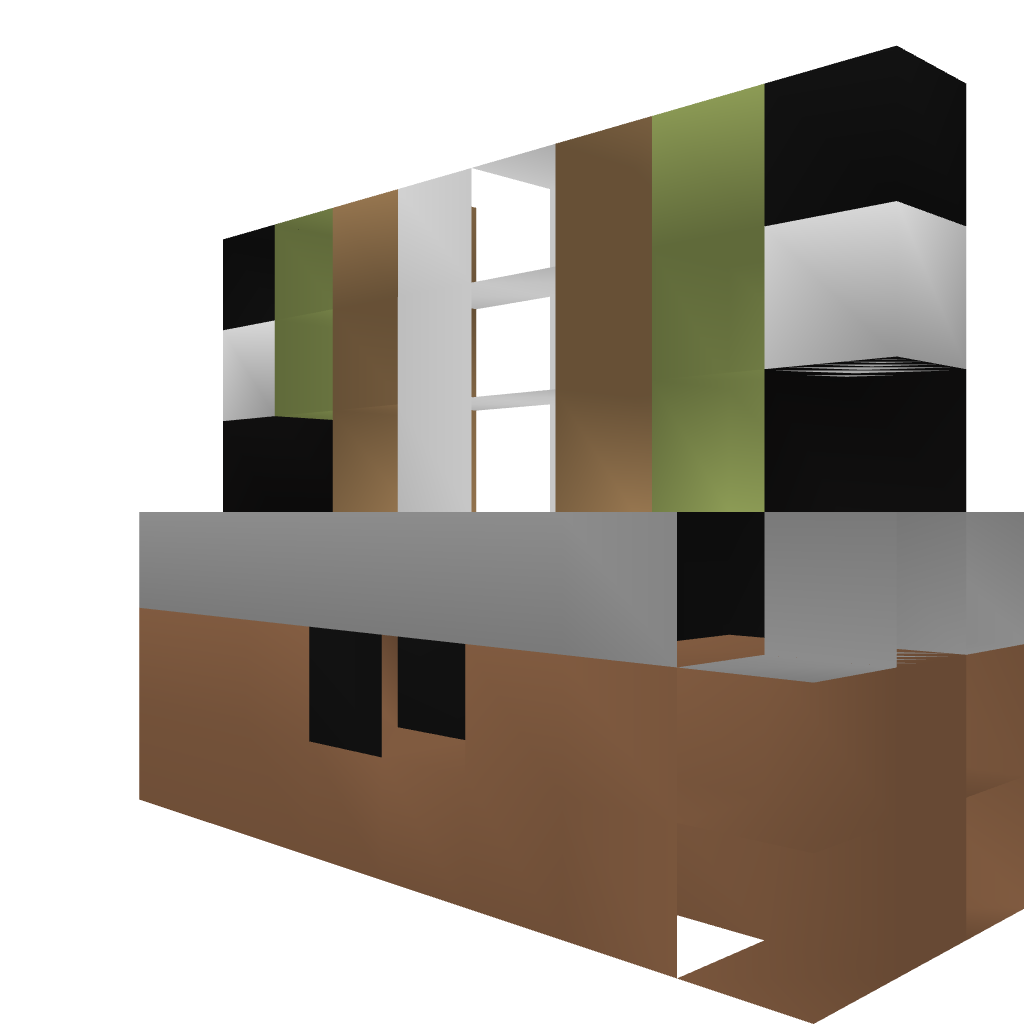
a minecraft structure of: Compact Easy Piston Door